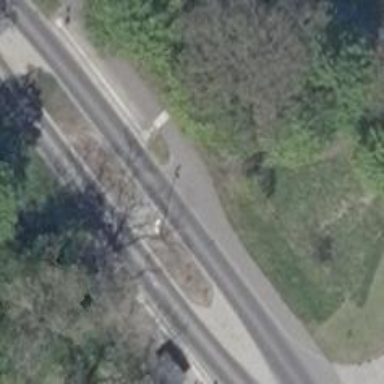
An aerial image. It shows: Secondary road with asphalt surface.